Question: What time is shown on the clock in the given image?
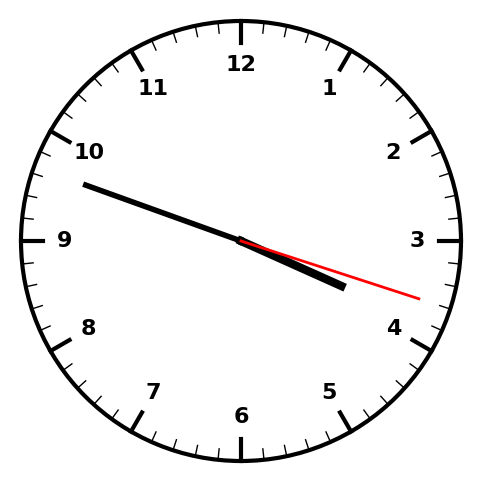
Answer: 03:48:18